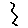
Label: zigzag